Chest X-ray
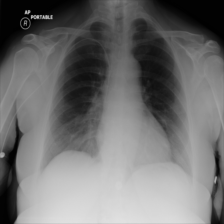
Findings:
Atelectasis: negative
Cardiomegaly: negative
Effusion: negative
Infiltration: negative
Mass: negative
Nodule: negative
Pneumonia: negative
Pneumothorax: negative
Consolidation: negative
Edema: negative
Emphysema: negative
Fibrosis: negative
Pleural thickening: negative
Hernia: negative